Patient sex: M
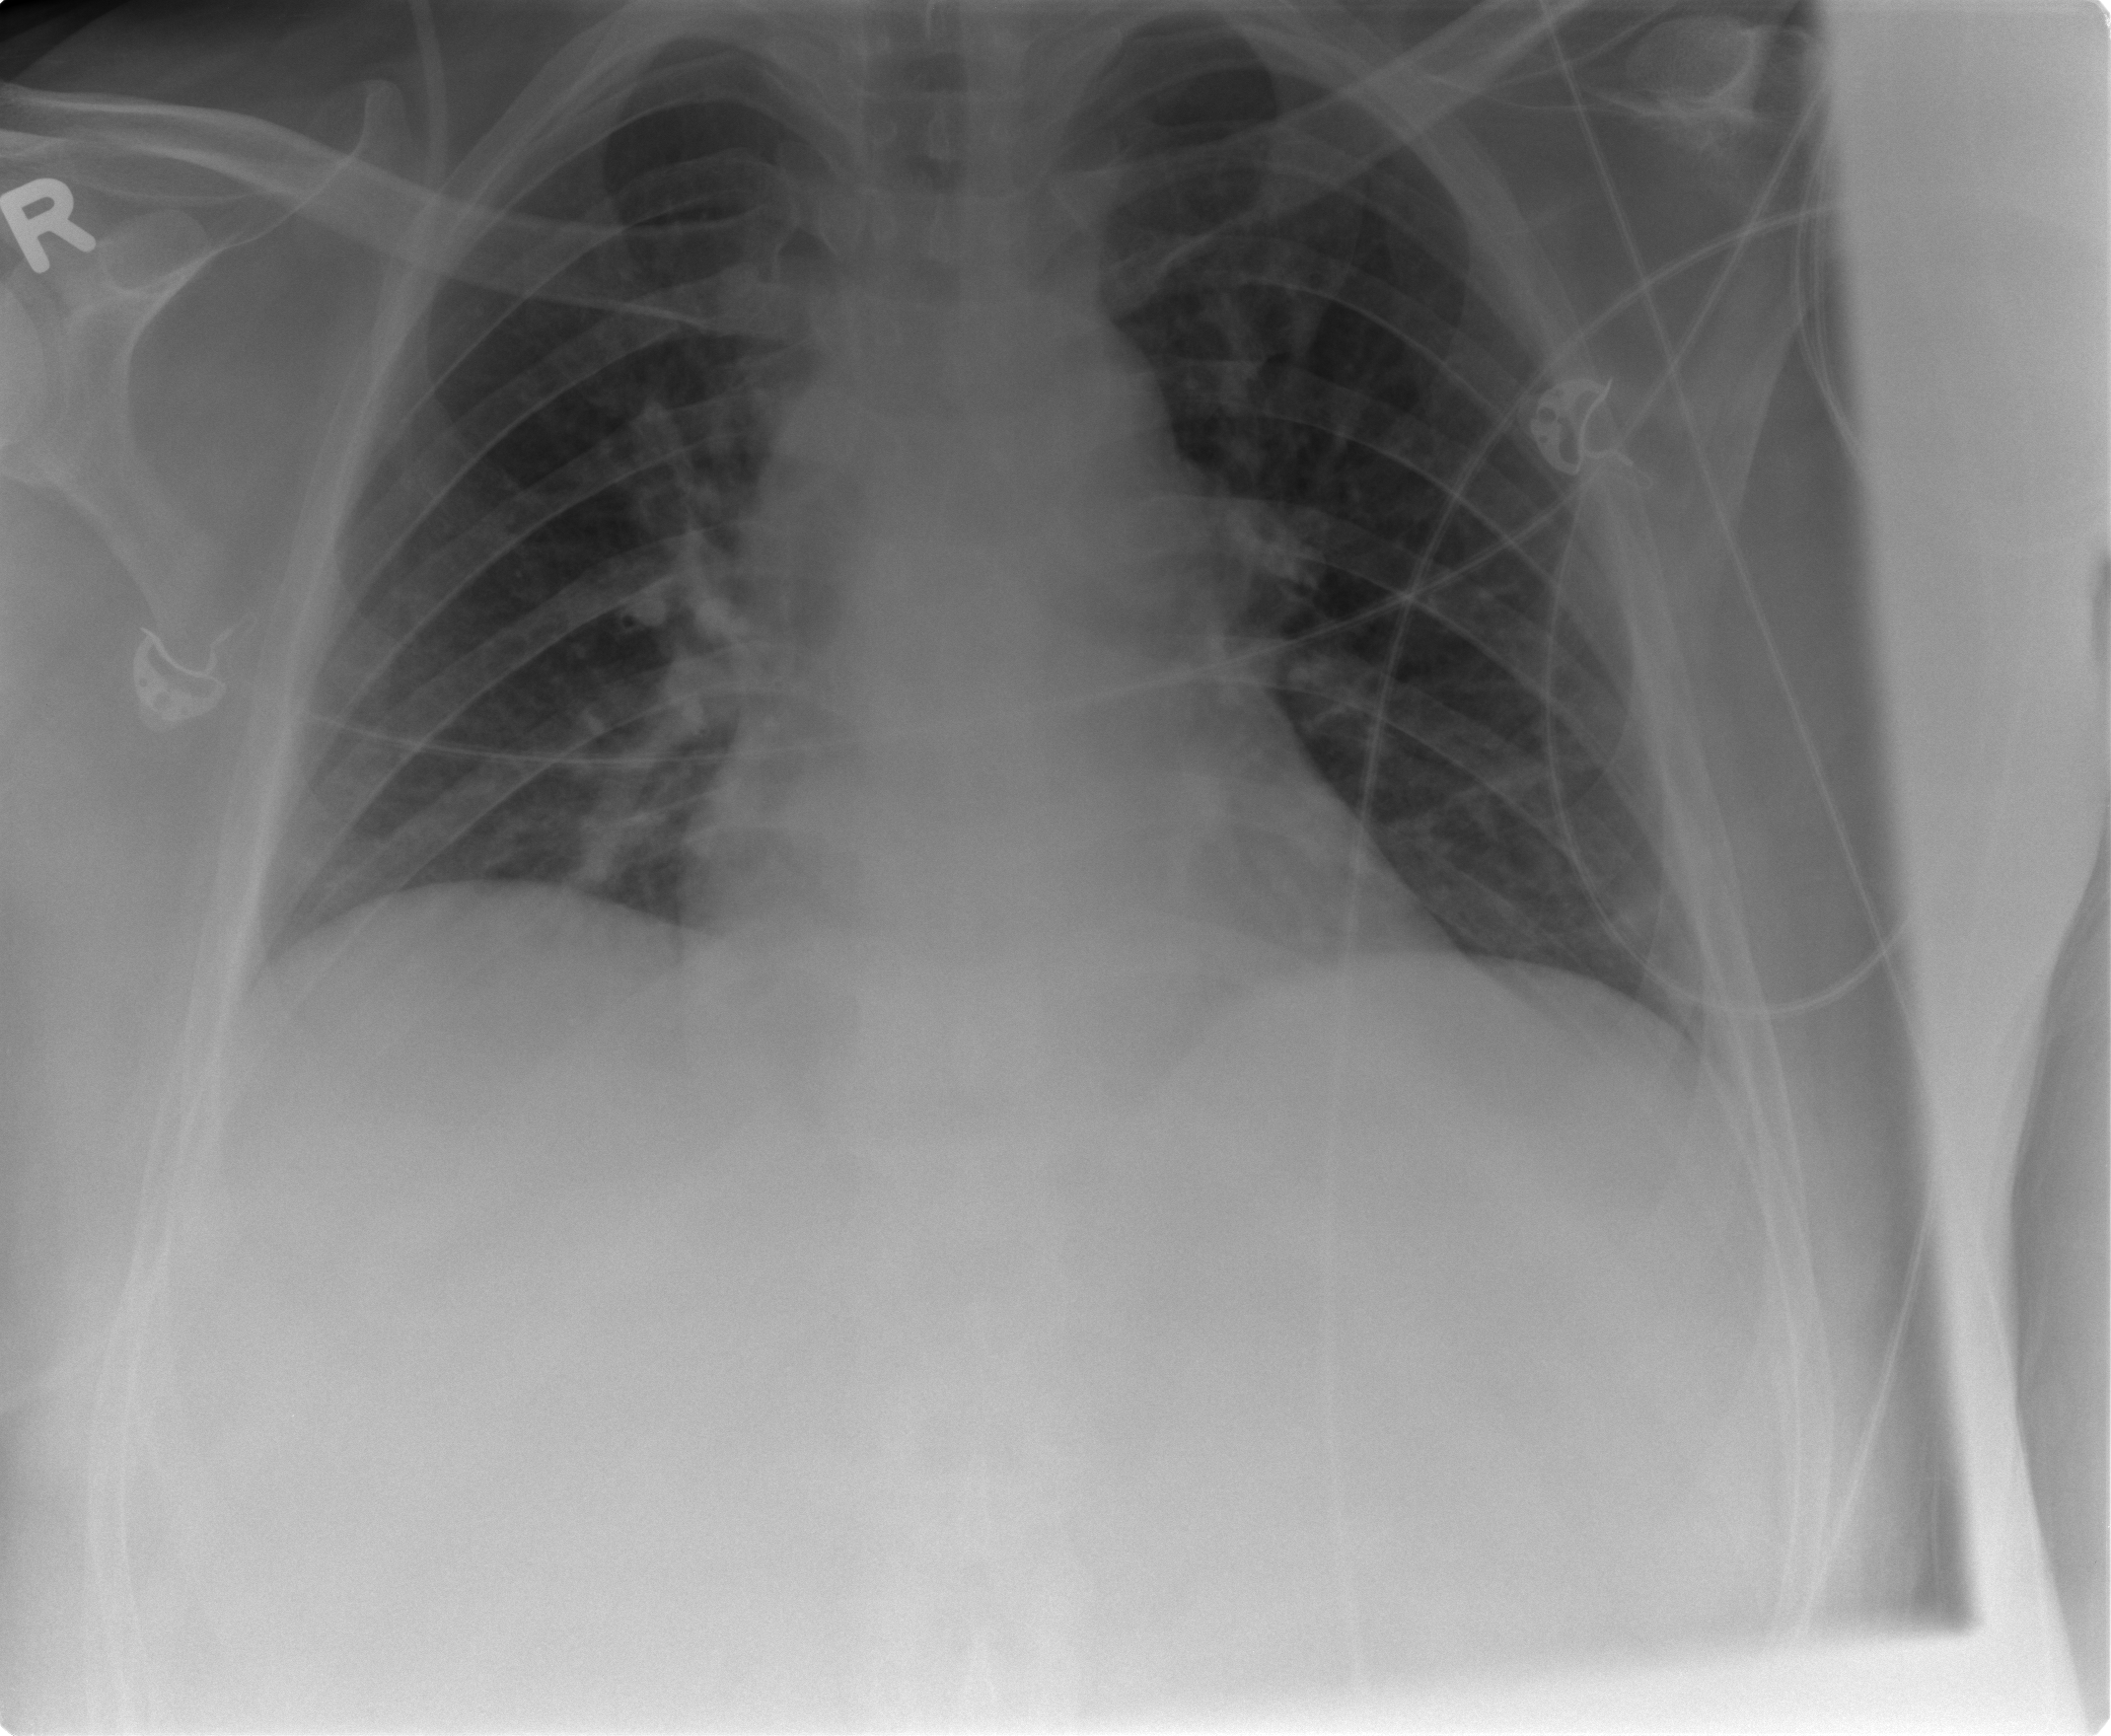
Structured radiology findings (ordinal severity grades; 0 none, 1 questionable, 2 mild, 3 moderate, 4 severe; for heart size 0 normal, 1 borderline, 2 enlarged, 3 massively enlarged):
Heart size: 0
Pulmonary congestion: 0
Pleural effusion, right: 0
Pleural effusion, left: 0
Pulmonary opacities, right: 0
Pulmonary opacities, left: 0
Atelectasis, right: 2
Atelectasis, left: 0